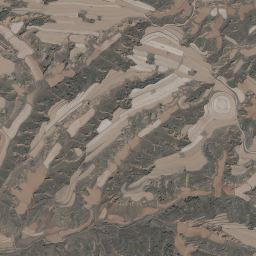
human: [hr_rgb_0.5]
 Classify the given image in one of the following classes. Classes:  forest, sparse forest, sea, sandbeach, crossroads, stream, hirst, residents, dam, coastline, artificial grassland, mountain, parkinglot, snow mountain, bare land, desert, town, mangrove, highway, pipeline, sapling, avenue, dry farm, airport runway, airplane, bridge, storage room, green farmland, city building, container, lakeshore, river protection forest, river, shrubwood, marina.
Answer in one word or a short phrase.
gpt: mountain